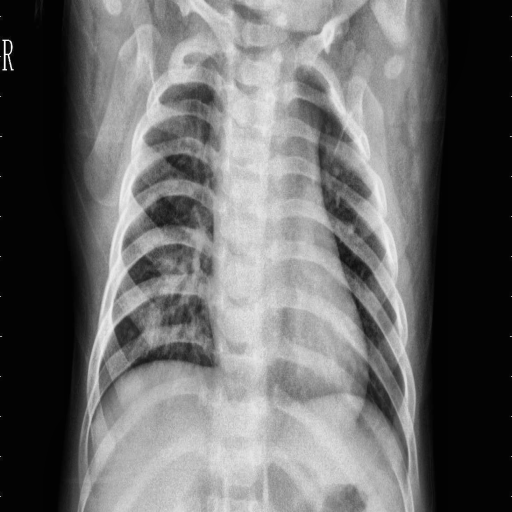
Finding: PNEUMONIA